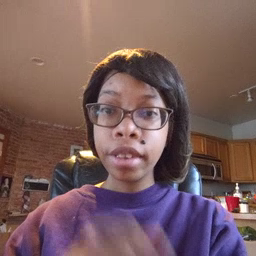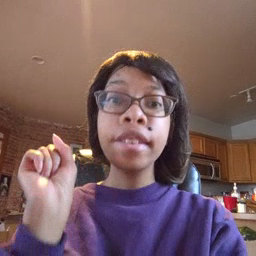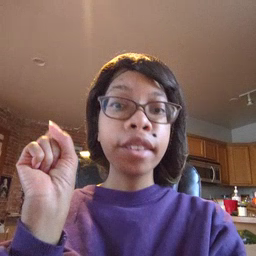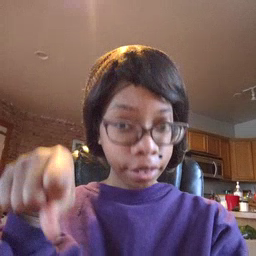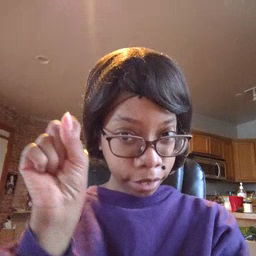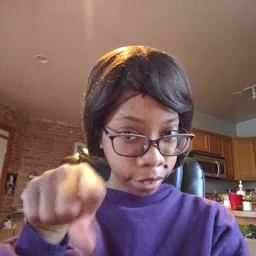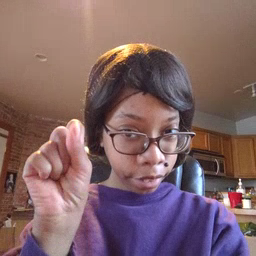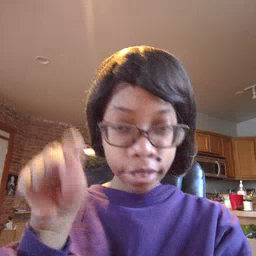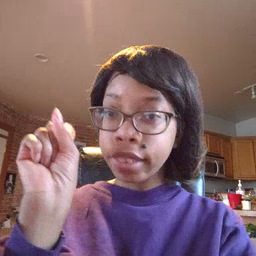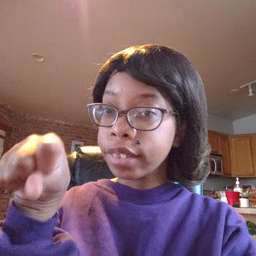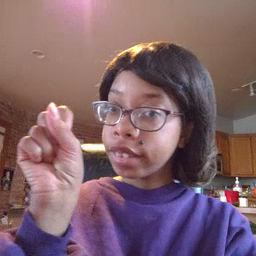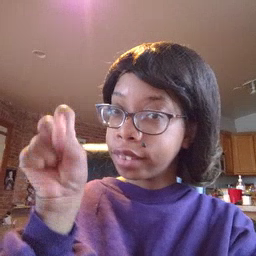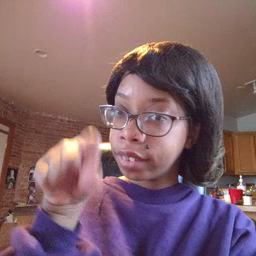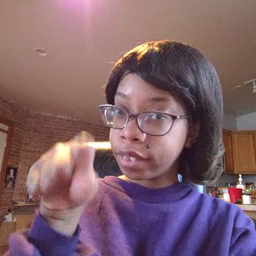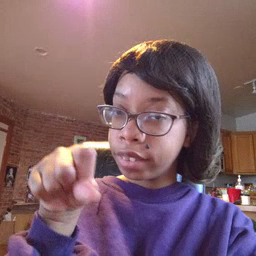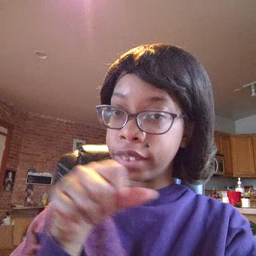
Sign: yes